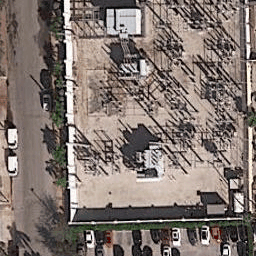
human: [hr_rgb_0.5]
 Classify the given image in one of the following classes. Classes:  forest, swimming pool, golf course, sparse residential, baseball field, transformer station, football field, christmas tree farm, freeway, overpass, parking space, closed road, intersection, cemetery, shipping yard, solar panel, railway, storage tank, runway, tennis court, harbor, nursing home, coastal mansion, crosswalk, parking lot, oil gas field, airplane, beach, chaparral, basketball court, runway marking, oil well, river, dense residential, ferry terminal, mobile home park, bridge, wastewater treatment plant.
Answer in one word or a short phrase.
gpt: transformer station